Question: What is today's temperature range?
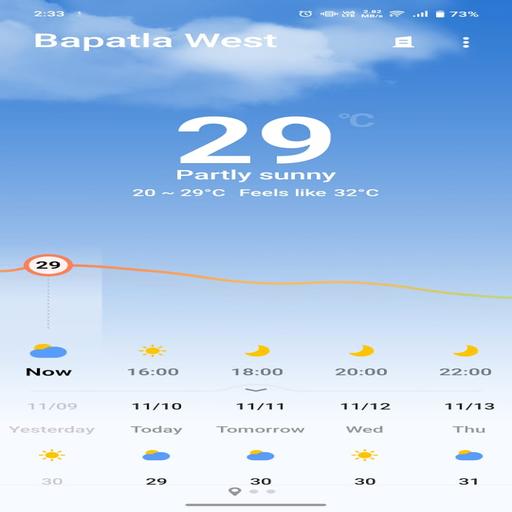
Answer: 20 to 29